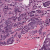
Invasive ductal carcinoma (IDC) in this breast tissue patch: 1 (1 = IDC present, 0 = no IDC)